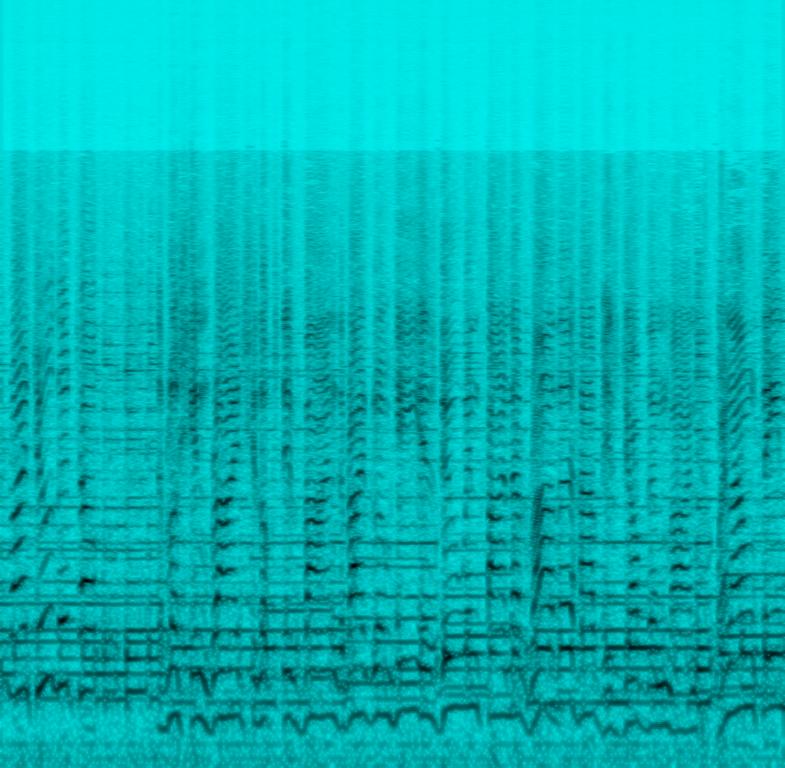
This is an acoustic comedic piece. The male vocalist is singing in a manner similar to a bard, telling us a story. He is also playing the melody on a ukulele at the same time. The tune is very simple and easygoing. The atmosphere is jovial. This could be used in the soundtrack of a comedy movie or in the background of a funny video.